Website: lowes
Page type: billing-address
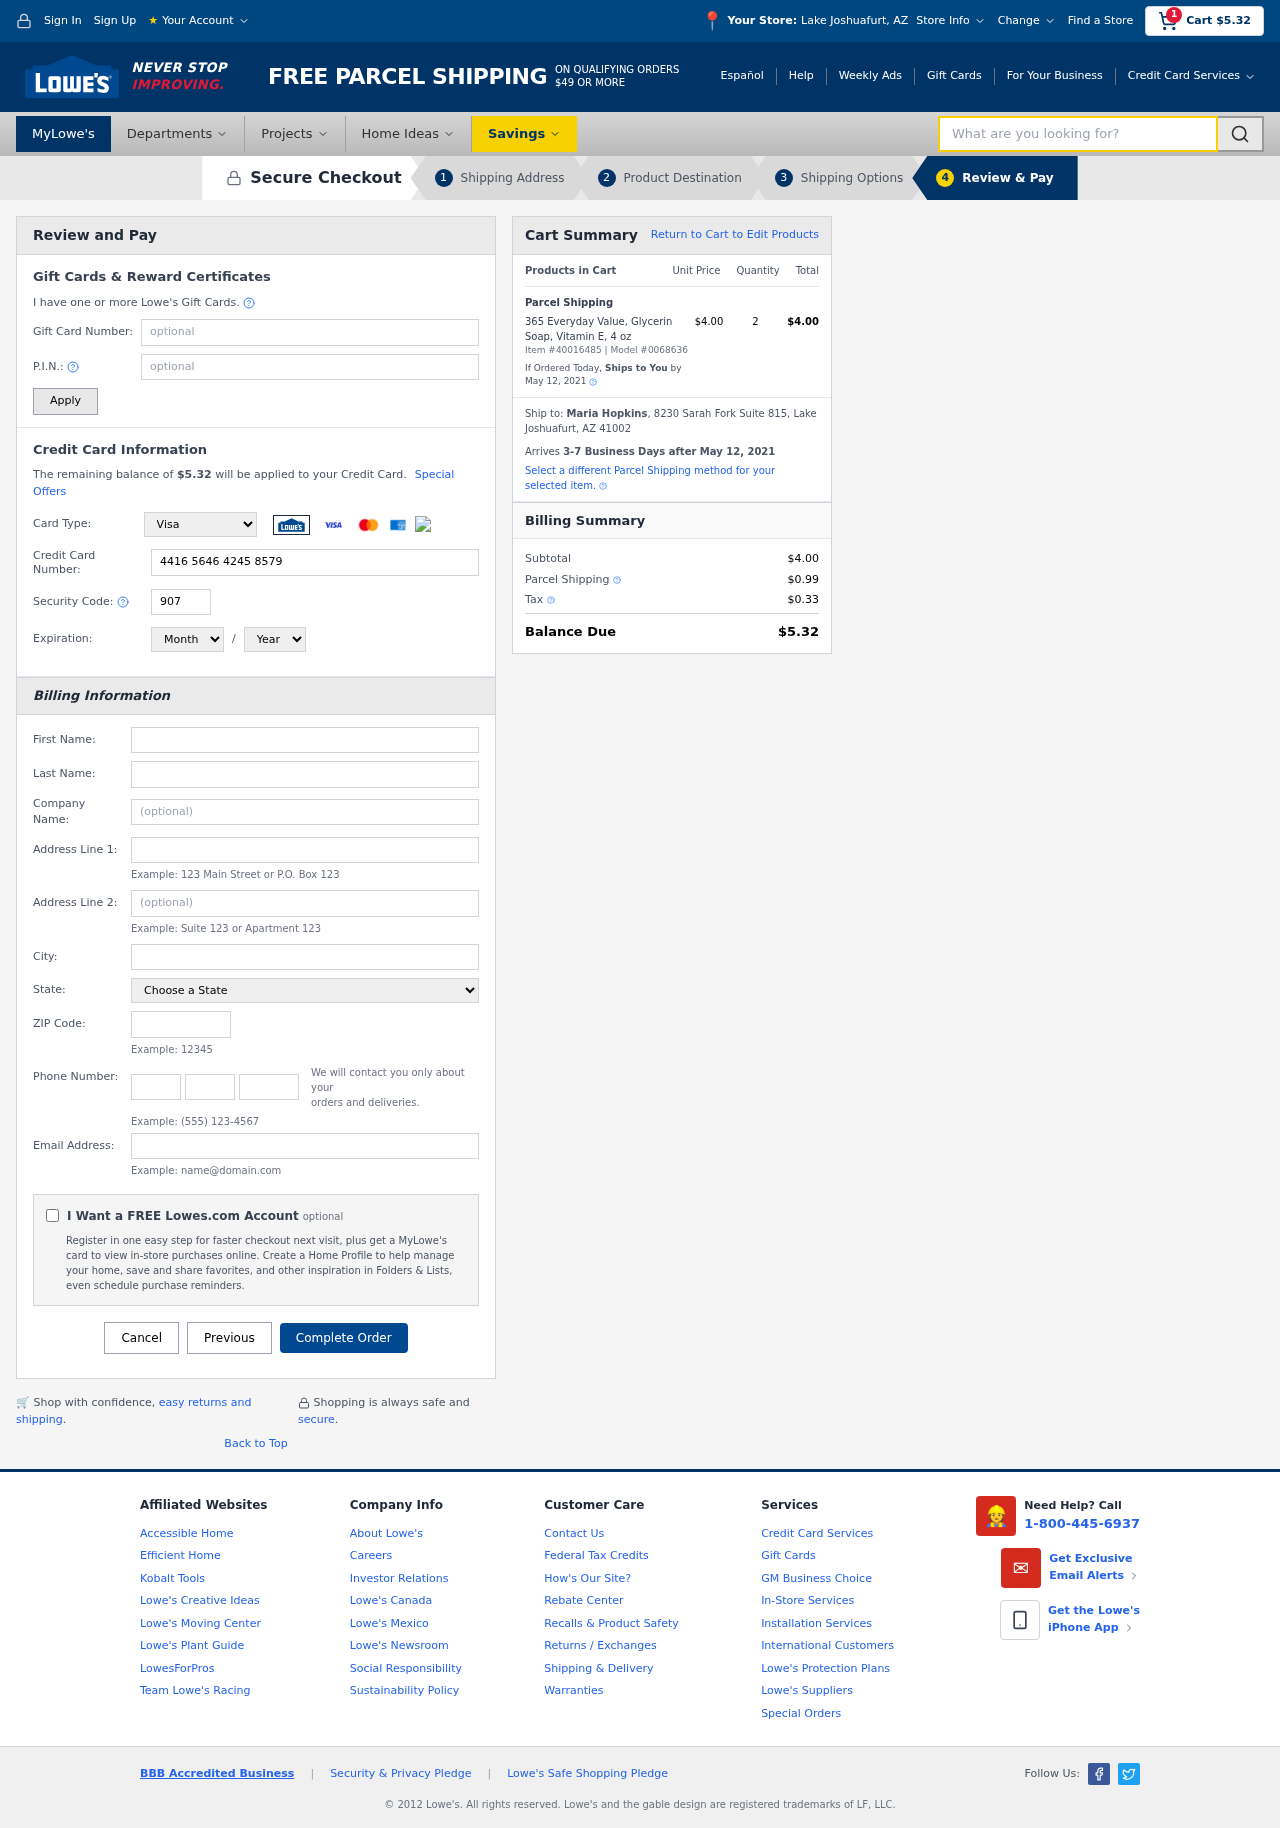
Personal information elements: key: PII_CARD_CVV
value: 907
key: PII_CARD_EXPIRY_MONTH
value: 08
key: PII_CARD_EXPIRY_YEAR
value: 30
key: PII_CARD_NUMBER
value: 4416 5646 4245 8579
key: PII_CARD_TYPE
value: Visa
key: PII_CITY
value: Lake Joshuafurt
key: PII_CITY_STATE
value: Lake Joshuafurt, AZ
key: PII_EMAIL
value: maria_hopkins@hotmail.com
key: PII_FIRSTNAME
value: Maria
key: PII_FULLNAME
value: Maria Hopkins
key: PII_LASTNAME
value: Hopkins
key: PII_PHONE_AREA
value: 358
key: PII_PHONE_PREFIX
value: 463
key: PII_PHONE_SUFFIX
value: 9952
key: PII_POSTCODE
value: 41002
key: PII_STATE
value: Arizona
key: PII_STREET
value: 8230 Sarah Fork Suite 815
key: PII_STREET2
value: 54805 Jimenez Courts Suite 242
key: PII_CITY_STATE_ZIP
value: Lake Joshuafurt, AZ 41002
Product elements: key: PRODUCT1_NAME
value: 365 Everyday Value, Glycerin Soap, Vitamin E, 4 oz
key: PRODUCT1_PRICE
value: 4
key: PRODUCT1_QUANTITY
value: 2
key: PRODUCT_ITEM_NUMBER
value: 40016485
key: PRODUCT_MODEL_NUMBER
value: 0068636
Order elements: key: ORDER_SUBTOTAL
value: $5.32
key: ORDER_TOTAL
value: $5.32
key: ORDER_SHIPPING_DATE
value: May 12, 2021
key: ORDER_SUBTOTAL
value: $4.00
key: ORDER_DELIVERY_DATE
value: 3-7 Business Days after May 12, 2021
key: ORDER_SHIPPING_DATE2
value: May 12, 2021
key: ORDER_SUBTOTAL2
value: $4.00
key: ORDER_SHIPPING_COST
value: $0.99
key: ORDER_TAX
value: $0.33
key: ORDER_TOTAL2
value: $5.32
Search elements: key: HEADER_SEARCH
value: What are you looking for?